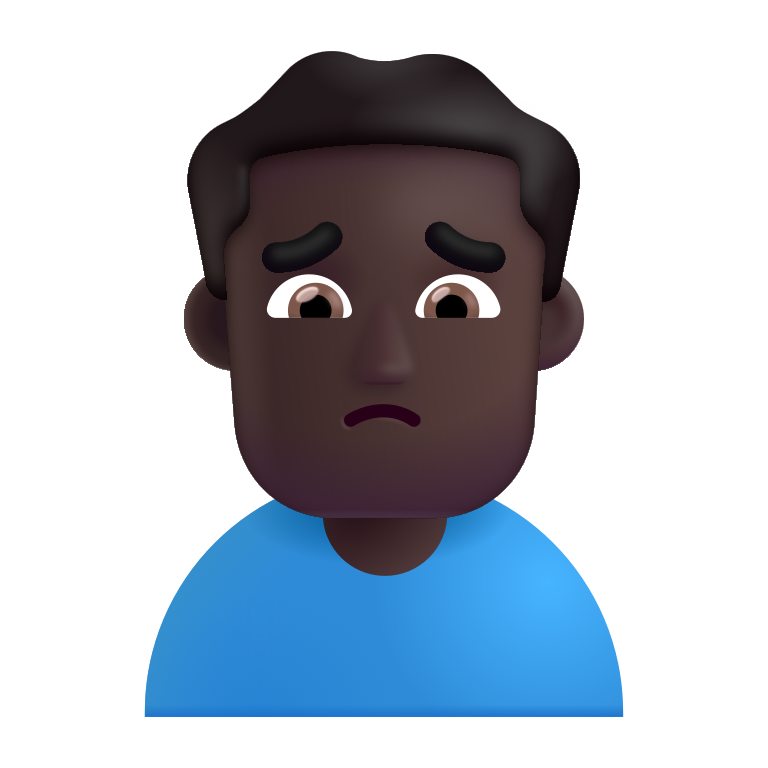
man frowning color dark